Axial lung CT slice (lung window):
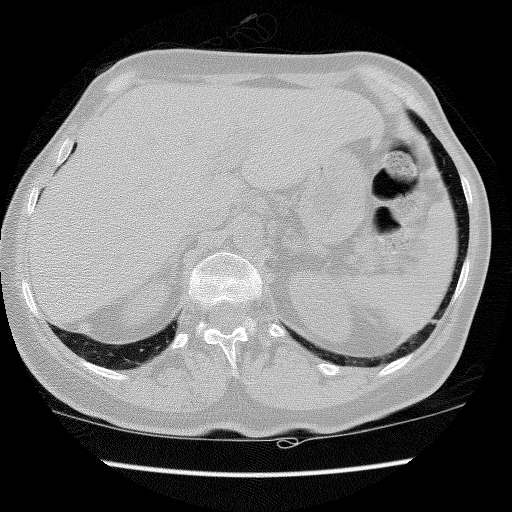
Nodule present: no